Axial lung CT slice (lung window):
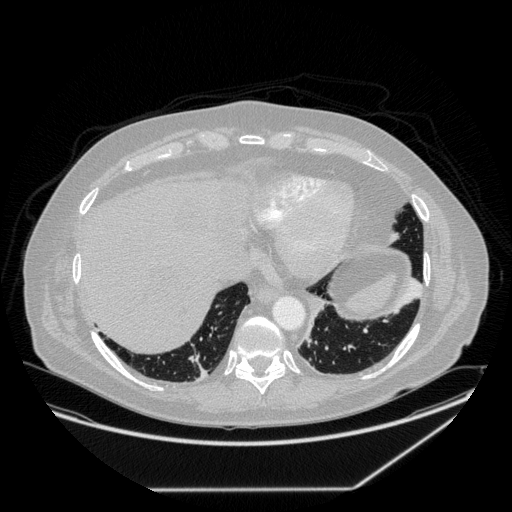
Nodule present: yes
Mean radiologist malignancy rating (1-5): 2.667